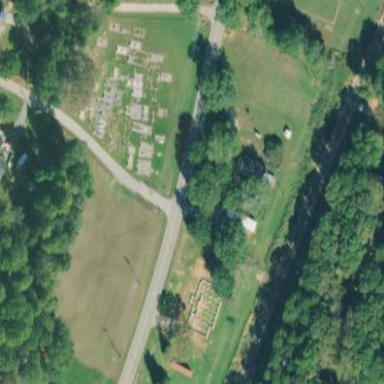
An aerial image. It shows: Graveyard.